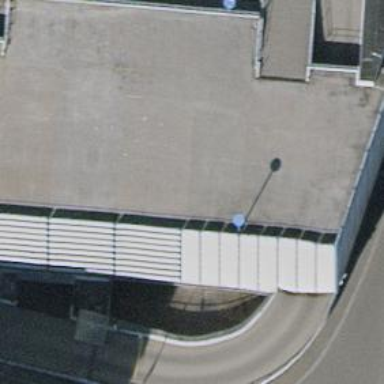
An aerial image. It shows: Parking aisle service road with tunnel.